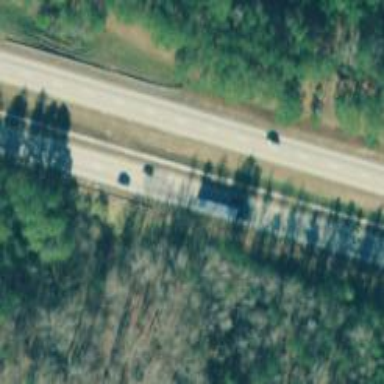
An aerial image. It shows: Trunk highway with expressway features.